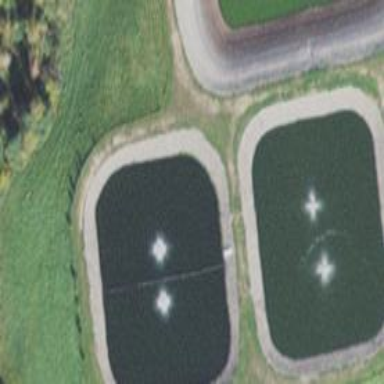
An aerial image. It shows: Image of wastewater.